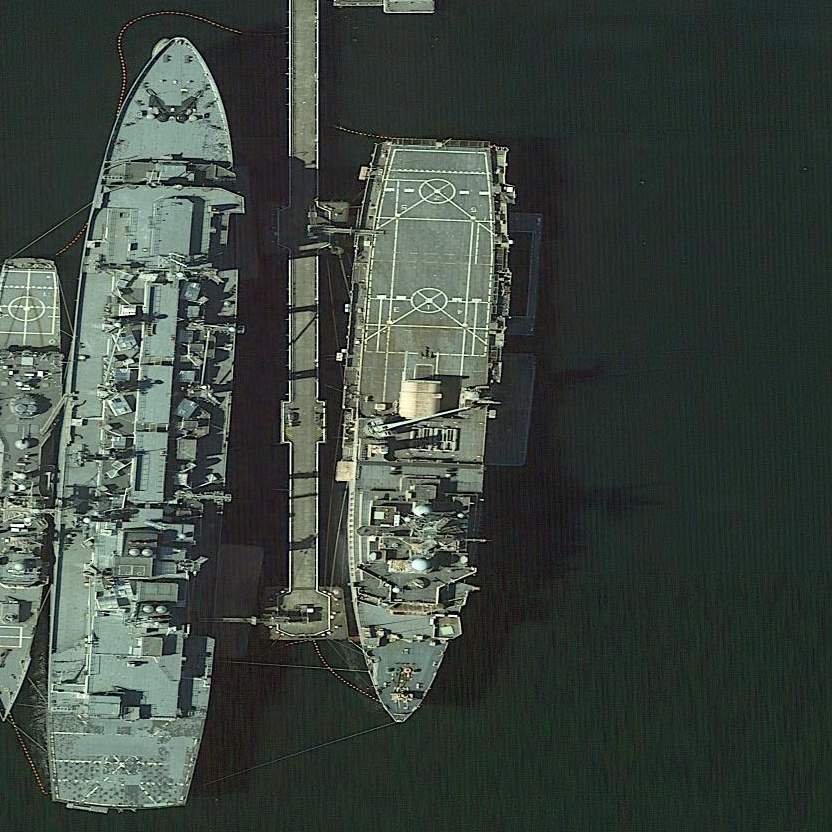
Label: combat